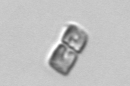
Label: Bacillariophyceae_morphotype1